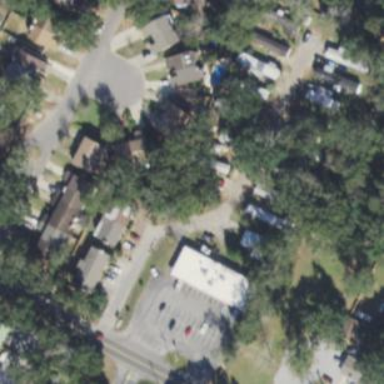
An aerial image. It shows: Residential area known as trailer park.